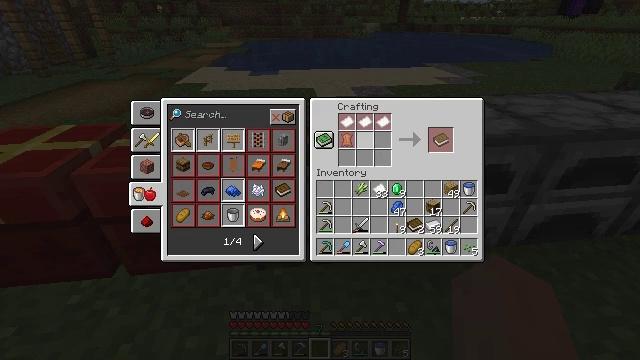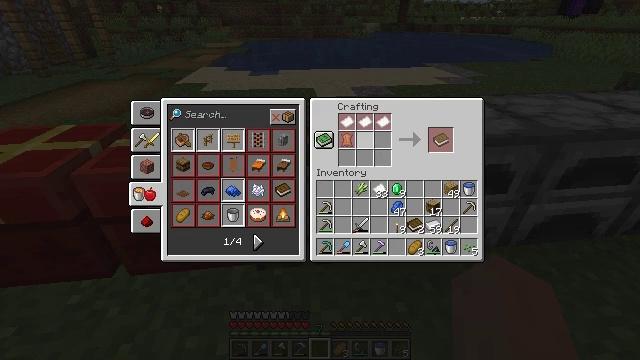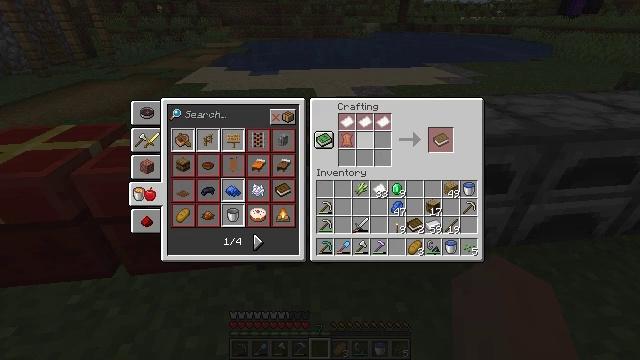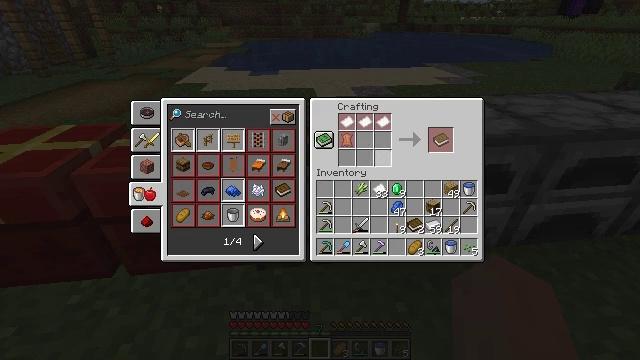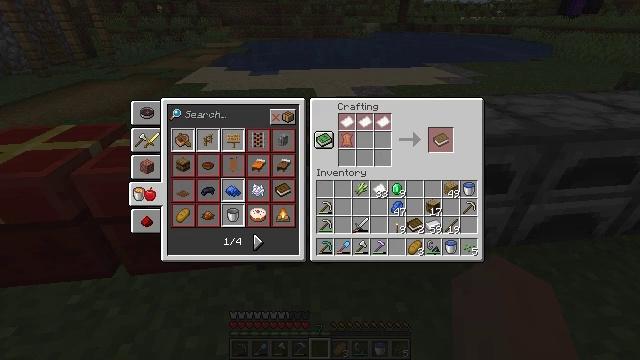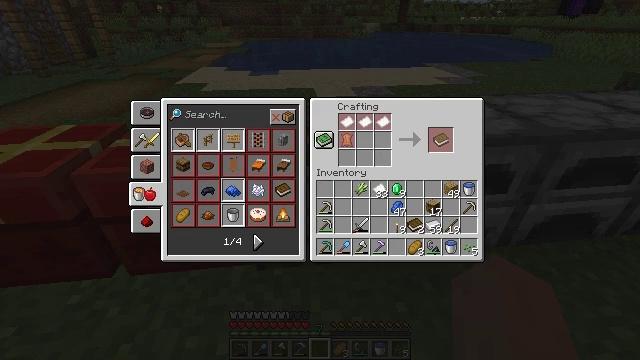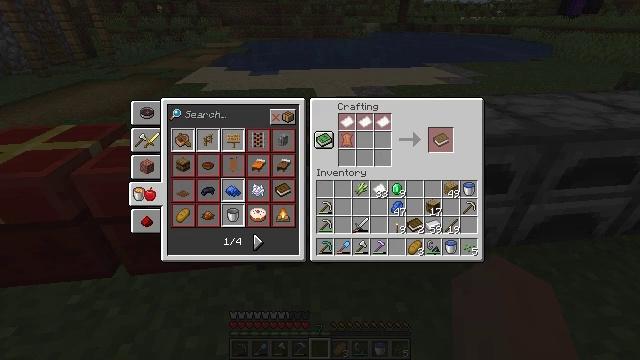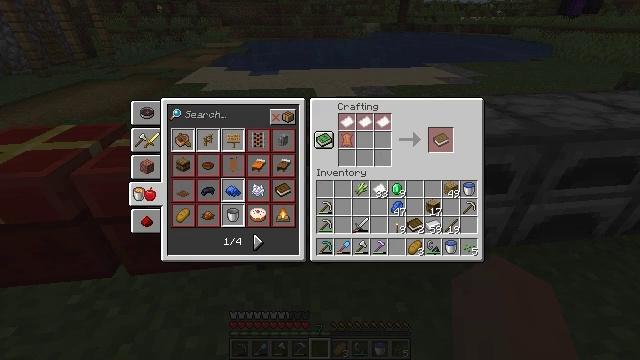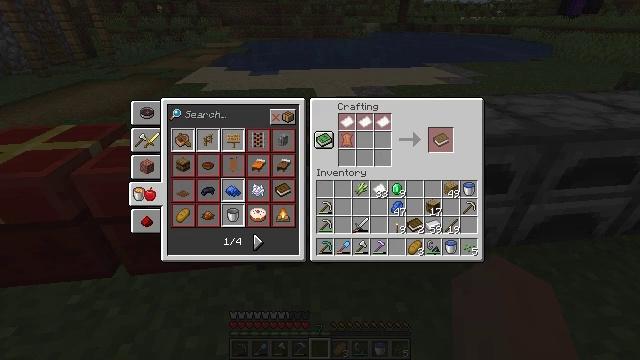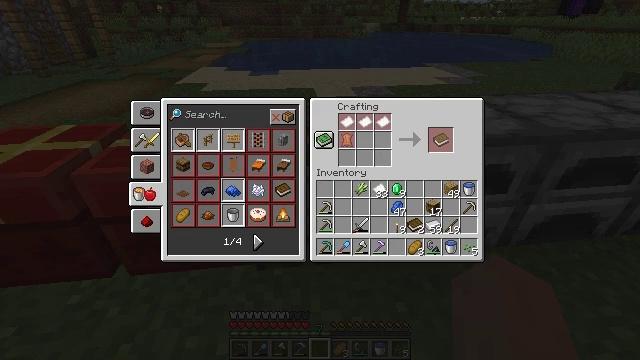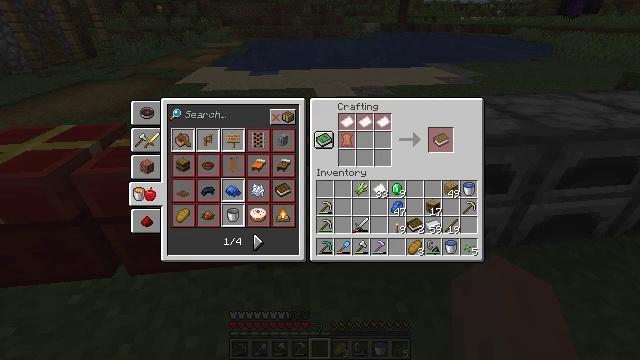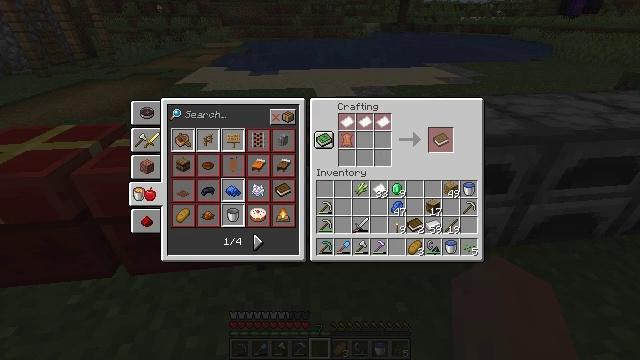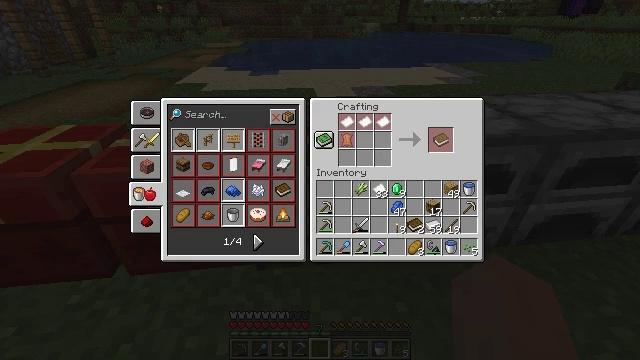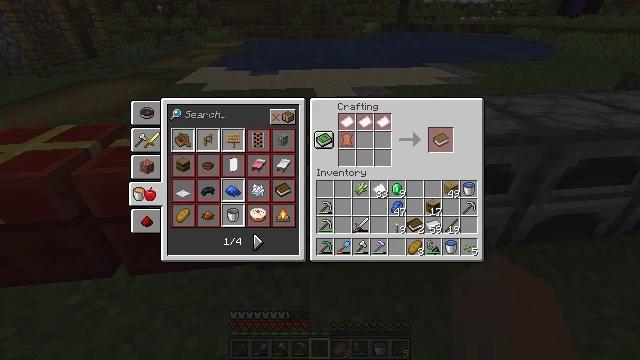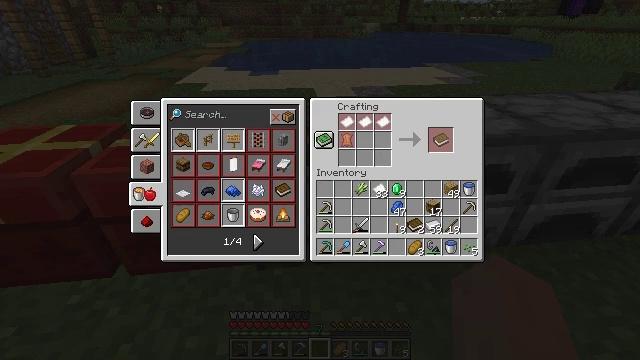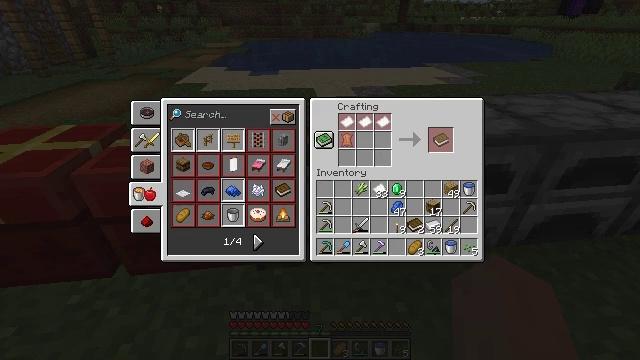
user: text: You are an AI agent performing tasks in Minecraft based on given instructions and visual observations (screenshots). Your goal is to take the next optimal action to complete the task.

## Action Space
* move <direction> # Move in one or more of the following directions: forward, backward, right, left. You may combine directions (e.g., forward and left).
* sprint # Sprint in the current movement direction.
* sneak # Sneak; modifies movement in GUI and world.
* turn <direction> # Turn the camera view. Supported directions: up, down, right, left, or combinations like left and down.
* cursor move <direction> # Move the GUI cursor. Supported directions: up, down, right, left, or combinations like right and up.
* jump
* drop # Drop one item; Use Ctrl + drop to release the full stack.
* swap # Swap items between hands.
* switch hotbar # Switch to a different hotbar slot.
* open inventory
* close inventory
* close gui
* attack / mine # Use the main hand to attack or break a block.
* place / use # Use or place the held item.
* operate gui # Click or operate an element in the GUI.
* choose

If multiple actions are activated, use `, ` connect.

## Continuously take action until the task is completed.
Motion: motion action
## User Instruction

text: Use the crafting table to create a book.
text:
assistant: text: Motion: no_op
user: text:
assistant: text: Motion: no_op
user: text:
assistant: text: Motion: cursor move right and down
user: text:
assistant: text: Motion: cursor move right and down
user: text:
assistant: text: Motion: no_op
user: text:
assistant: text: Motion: no_op
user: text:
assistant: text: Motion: no_op
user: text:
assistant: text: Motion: no_op
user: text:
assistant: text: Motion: no_op
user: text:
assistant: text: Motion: no_op
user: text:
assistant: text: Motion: no_op
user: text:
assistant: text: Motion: cursor move left
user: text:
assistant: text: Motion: cursor move left
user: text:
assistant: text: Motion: cursor move left
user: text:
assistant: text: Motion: cursor move left
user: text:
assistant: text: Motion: cursor move left
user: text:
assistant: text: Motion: no_op
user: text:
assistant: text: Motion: turn left, close gui
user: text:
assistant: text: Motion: turn left
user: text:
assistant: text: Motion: turn left and up
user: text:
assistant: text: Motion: turn left
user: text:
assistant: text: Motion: turn left and up
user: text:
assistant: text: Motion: turn left
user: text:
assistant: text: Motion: no_op
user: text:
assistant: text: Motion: move forward
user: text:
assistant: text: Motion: move forward
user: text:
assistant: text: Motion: move forward
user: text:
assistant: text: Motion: move forward
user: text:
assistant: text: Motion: move forward, turn right
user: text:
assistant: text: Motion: turn right